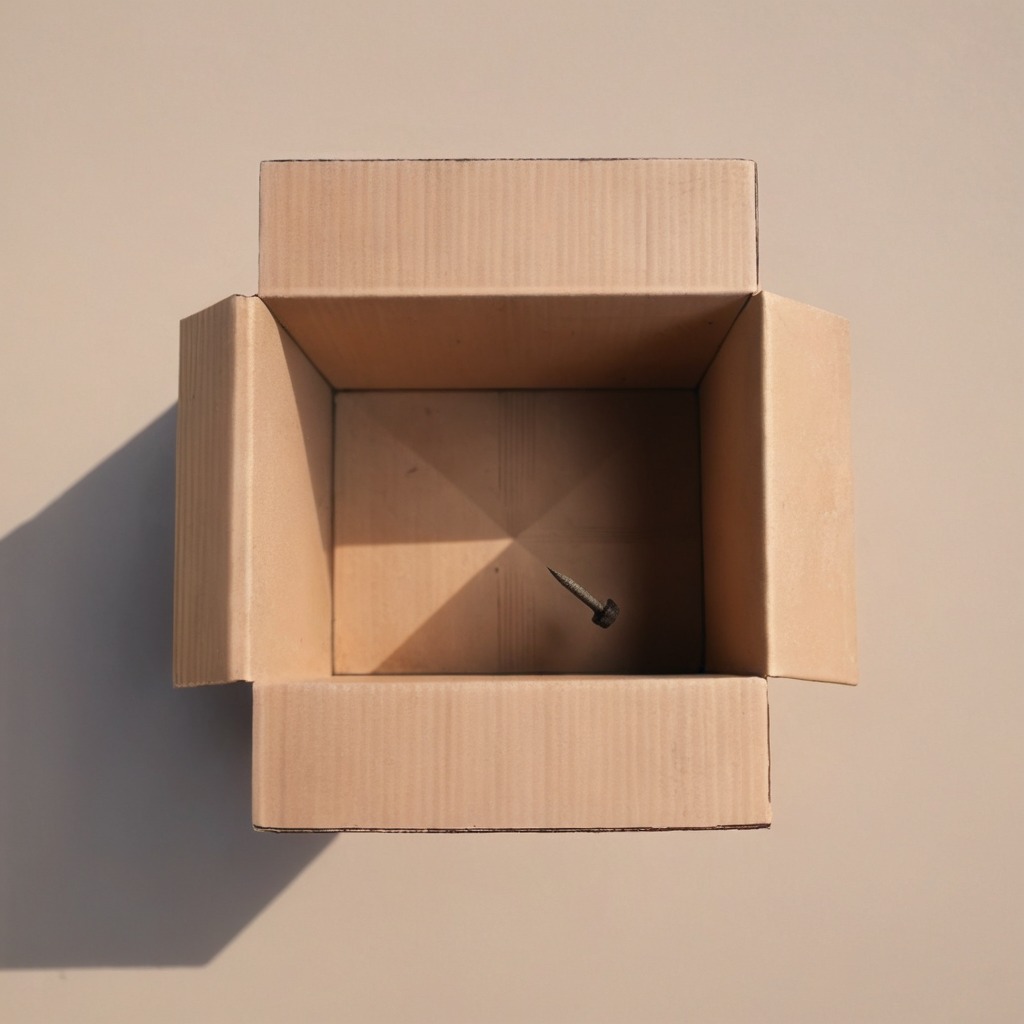
An iron nail is lying on the cardboard box surface.